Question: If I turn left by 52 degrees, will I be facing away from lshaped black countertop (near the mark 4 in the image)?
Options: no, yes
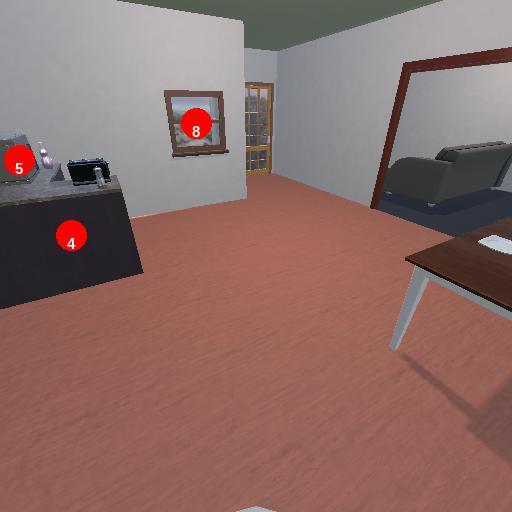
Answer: no